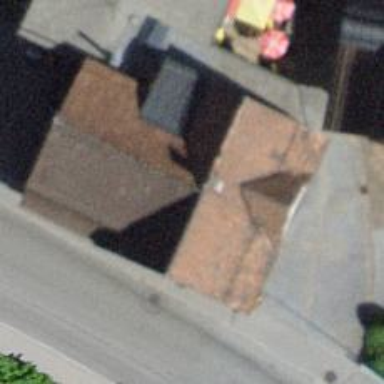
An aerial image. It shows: Restaurant.